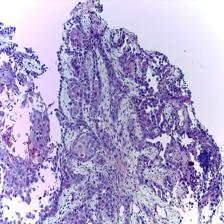
Diagnosis: OSCC